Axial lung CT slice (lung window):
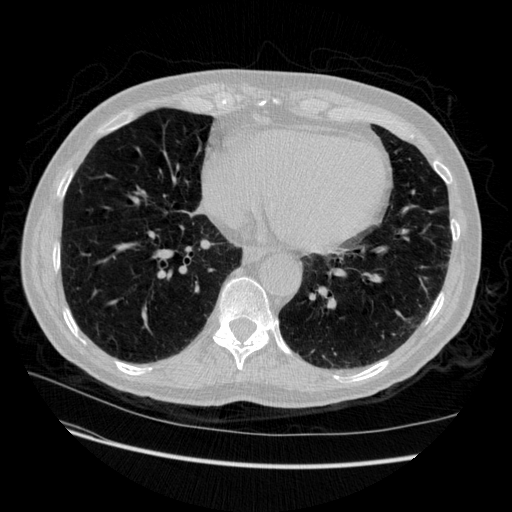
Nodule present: no